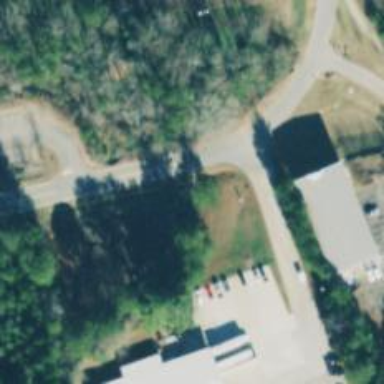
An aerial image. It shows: Asphalt service road.